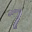
Label: 7